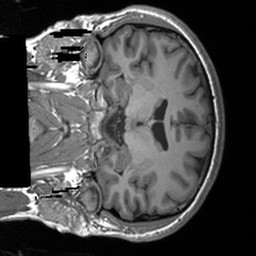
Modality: T1w
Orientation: coronal
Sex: male
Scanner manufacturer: siemens
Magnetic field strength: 3 T
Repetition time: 1.9 s
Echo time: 0.00226 s